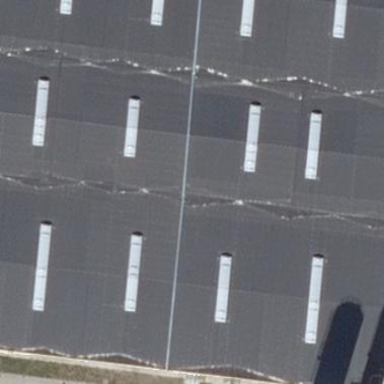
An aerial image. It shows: Industrial building.